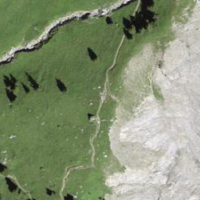
EUNIS habitat code: 23
Species observed at this site:
Pyrrhocorax graculus